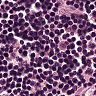
Metastatic tissue present: no